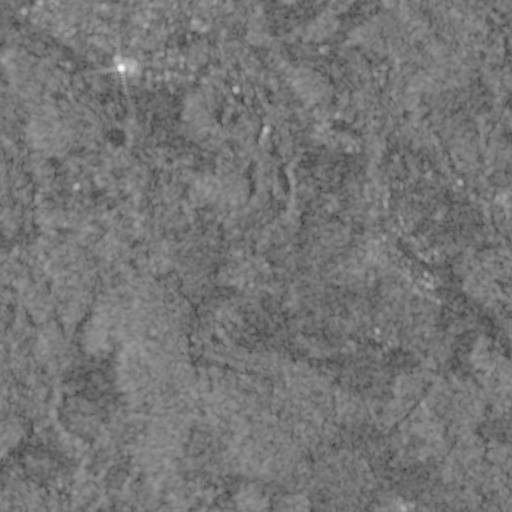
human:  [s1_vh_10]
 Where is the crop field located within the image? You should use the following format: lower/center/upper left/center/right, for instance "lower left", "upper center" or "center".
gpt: The crop field is located in the lower left of the image.
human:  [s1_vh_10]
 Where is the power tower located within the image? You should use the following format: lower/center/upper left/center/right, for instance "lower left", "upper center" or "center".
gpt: The power tower is located in the lower right of the image.
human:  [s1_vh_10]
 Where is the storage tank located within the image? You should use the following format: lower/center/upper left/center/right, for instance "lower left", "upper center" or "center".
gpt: The storage tank is located in the center right of the image.
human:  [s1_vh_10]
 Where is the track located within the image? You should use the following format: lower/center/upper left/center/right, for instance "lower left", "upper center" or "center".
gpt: The track is located in the upper center of the image.
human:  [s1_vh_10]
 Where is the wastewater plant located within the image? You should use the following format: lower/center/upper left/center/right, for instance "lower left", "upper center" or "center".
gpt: The wastewater plant is located in the center right of the image.
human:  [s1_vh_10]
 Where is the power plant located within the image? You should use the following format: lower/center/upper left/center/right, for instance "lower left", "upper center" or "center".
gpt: There is no power plant in the image.

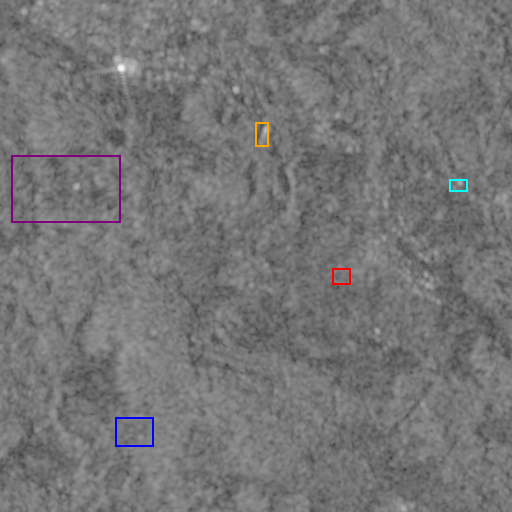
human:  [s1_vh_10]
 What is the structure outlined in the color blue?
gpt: The structure outlined in blue is a crop field.
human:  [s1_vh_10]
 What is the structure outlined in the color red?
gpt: The structure outlined in red is a park.
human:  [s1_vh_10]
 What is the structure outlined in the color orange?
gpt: The structure outlined in orange is a parking lot.
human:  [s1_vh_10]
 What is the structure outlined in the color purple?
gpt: The structure outlined in purple is a quarry.
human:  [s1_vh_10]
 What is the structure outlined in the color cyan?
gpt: The structure outlined in cyan is a wastewater plant.
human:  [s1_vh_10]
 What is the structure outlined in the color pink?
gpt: There is no pink outline.